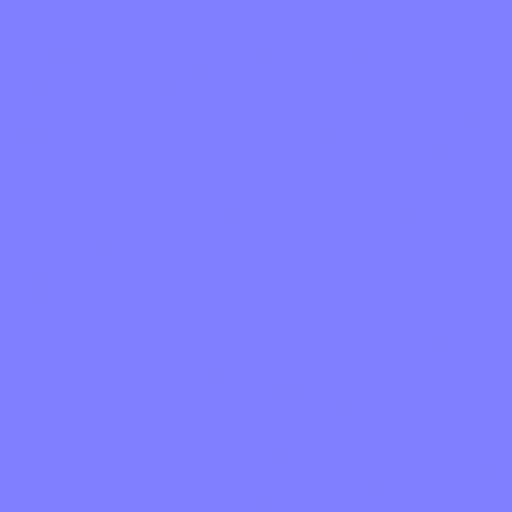
beige light marble smooth stone